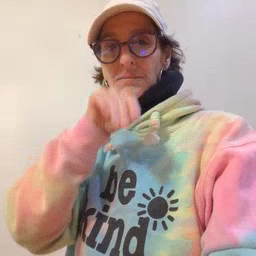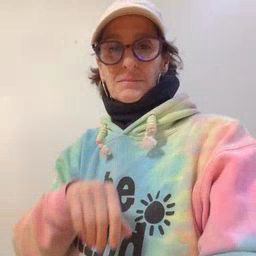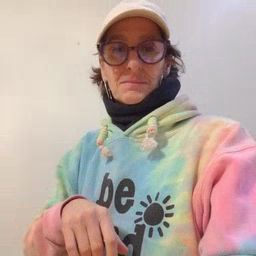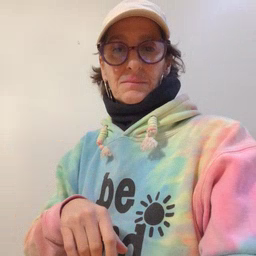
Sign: goose